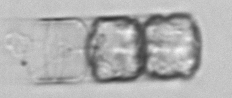
Label: Lauderia_annulata